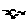
Label: bird